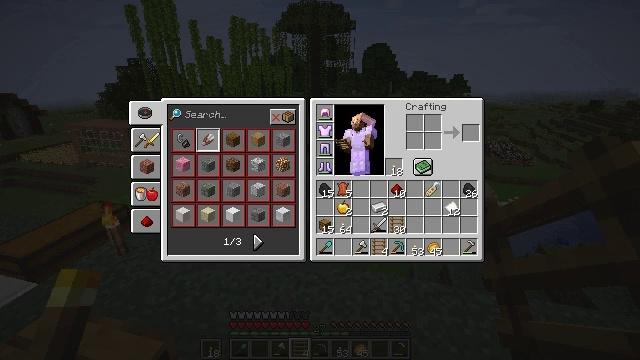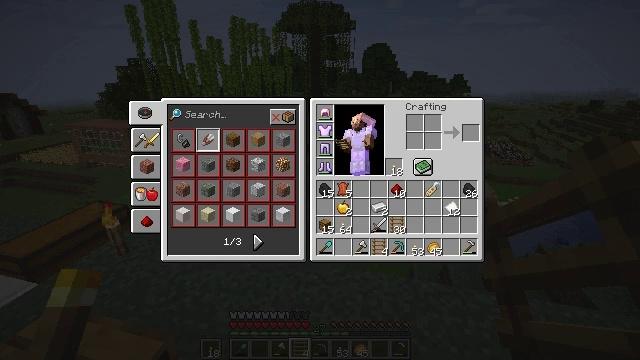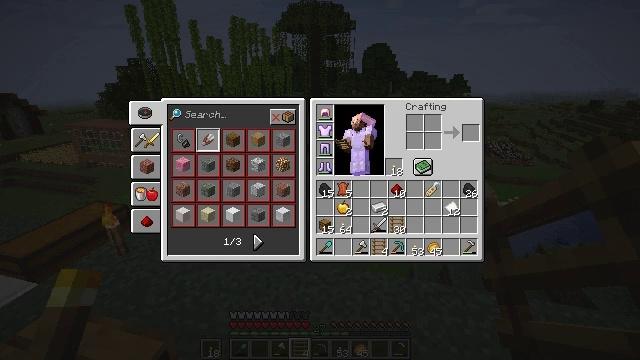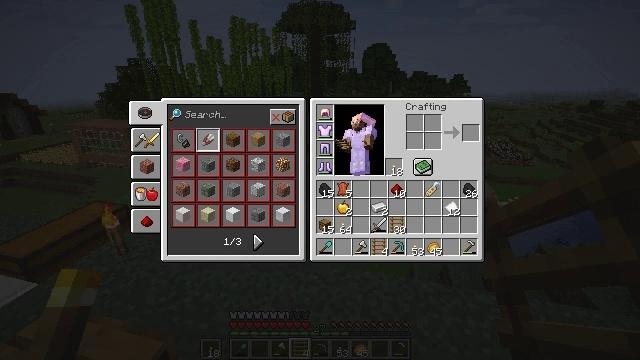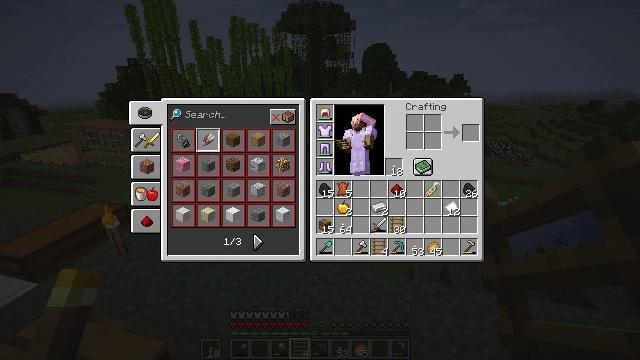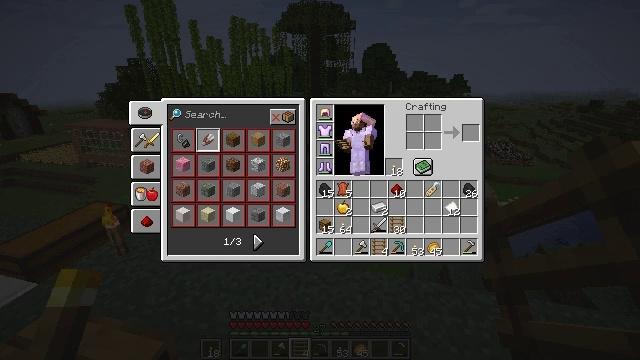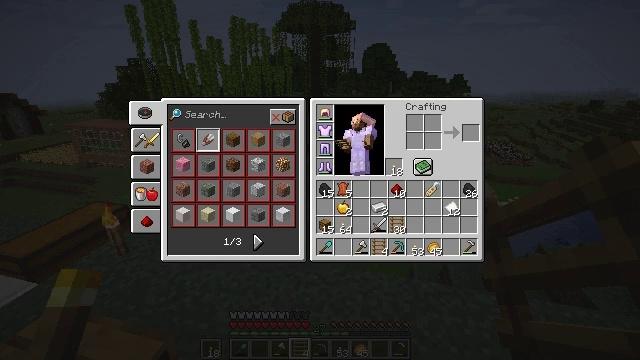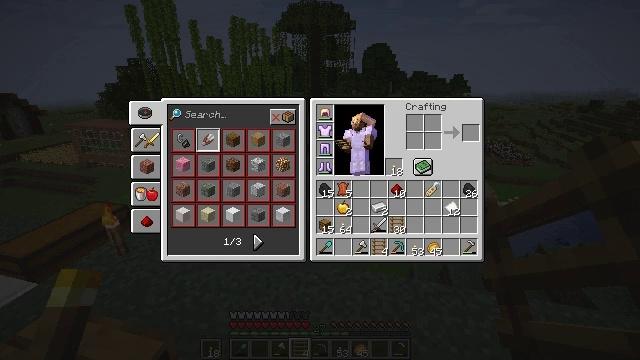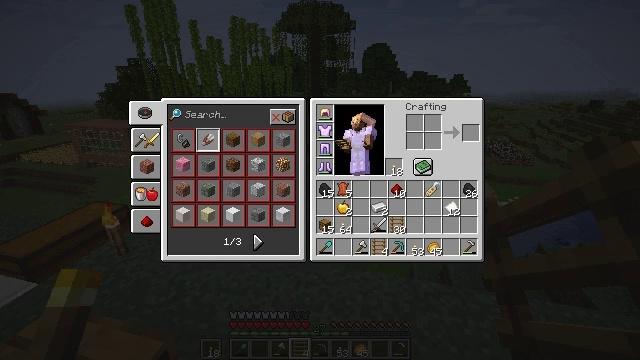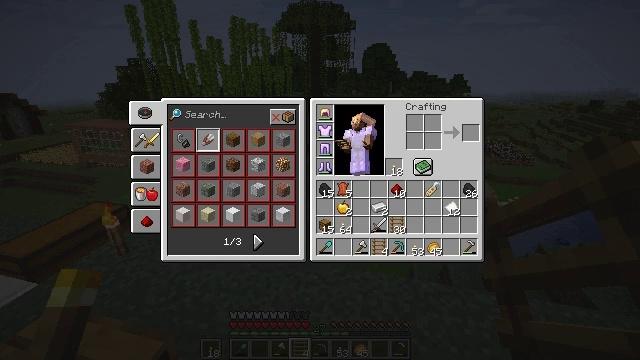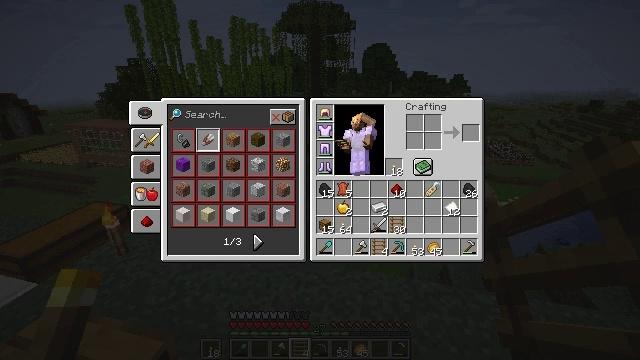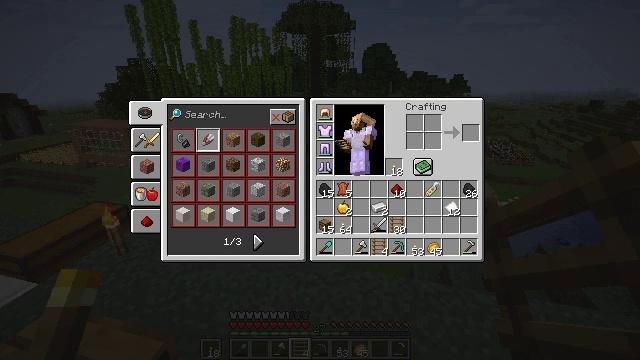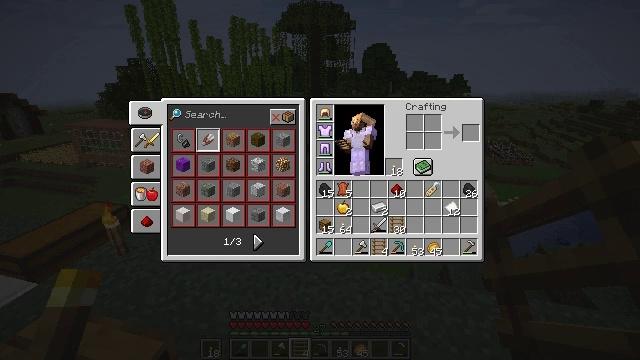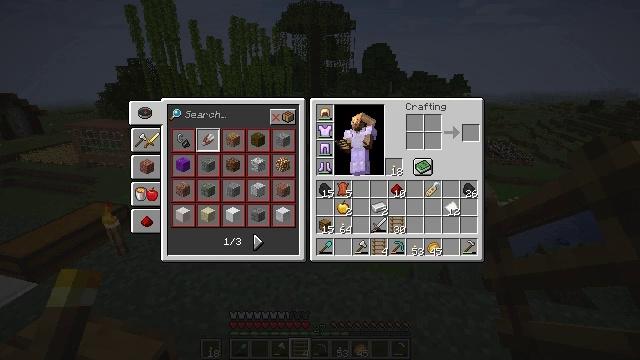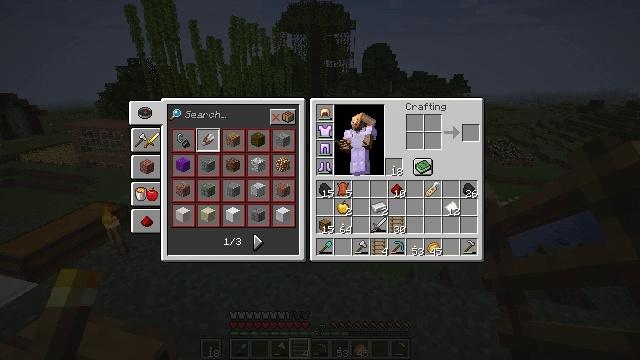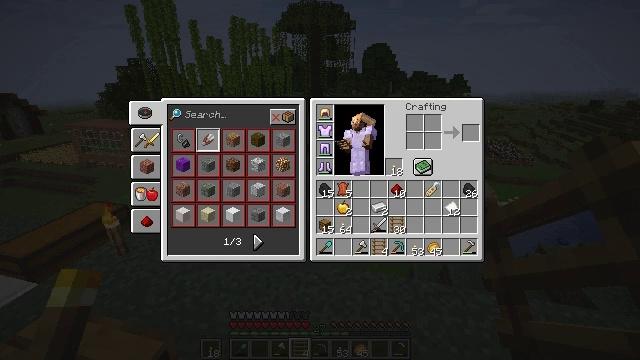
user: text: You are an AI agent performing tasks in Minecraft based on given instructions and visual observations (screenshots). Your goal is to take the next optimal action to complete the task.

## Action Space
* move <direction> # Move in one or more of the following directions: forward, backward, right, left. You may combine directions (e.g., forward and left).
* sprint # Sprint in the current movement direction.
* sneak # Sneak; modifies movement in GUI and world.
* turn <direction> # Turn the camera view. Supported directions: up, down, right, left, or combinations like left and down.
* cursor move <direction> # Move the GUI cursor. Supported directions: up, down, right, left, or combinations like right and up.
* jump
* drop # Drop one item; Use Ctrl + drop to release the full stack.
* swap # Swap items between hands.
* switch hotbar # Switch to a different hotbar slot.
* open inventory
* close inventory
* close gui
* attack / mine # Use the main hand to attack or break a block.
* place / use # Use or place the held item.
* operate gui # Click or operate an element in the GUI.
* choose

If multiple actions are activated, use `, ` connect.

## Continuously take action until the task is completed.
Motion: motion action
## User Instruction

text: Disassemble the ladder.
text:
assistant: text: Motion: no_op
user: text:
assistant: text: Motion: no_op
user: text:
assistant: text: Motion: no_op
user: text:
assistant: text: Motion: no_op
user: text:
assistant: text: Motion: no_op
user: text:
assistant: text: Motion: no_op
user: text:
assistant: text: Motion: no_op
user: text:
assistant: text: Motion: no_op
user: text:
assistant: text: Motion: no_op
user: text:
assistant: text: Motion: no_op
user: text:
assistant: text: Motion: no_op
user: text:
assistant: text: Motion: no_op
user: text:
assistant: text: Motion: no_op
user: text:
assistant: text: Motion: no_op
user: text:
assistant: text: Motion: no_op
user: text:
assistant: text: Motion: no_op
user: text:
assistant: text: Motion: no_op
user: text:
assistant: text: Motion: no_op
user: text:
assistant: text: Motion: no_op
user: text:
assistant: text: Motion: no_op
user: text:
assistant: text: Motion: no_op
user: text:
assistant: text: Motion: no_op
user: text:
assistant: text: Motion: no_op
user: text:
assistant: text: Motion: no_op
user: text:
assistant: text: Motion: no_op
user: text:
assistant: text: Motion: no_op
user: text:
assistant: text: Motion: no_op
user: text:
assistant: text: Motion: no_op
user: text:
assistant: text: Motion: no_op
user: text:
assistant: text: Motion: no_op